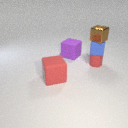
small red rubber cylinder below small blue rubber cube